Question: I'm working on a new application to perform certain steps on certain order defined by the user.
My issue now is that I want to build a SSIS-like interface on Visual C++, something like this:

The main idea is let the users to drag and drop elements on a blank section, and allow them also to rearrange them and create relations between them with arrows or lines.
Obviously SSIS designer UI allows to do much more than that, but at least something basic will help me to start.
I don't know how to make my search (I haven't found anything yet) or if anyone knows some tools or tutorials of this, I will really appreciate it.
I'm open to any suggestions, even if they are in other programming languages. This application is intended to be for Windows.
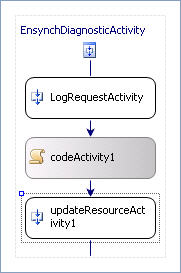
Answer: Code Project has a <URL>.
Each item (box, line, etc.) in the diagram is represented by an object, so it should be relatively easy to attach actions to "execute" the graph in sequence. The obvious change you'll need to make is changing what are now free-form edit controls to become something like drop-down lists, so the user can only set the label for a particular box to be one of the actions you've made available to them (and, obviously, based on that selection you'll execute the actions they've chosen).